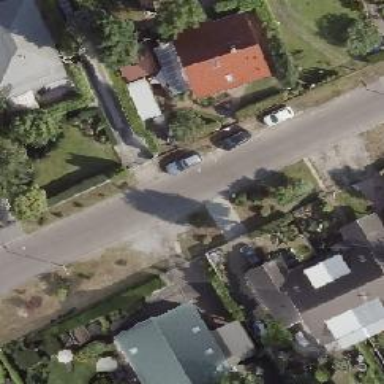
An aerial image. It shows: Smooth asphalt road in residential area.